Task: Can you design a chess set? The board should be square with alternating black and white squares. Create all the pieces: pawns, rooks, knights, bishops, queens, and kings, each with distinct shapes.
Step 3499:
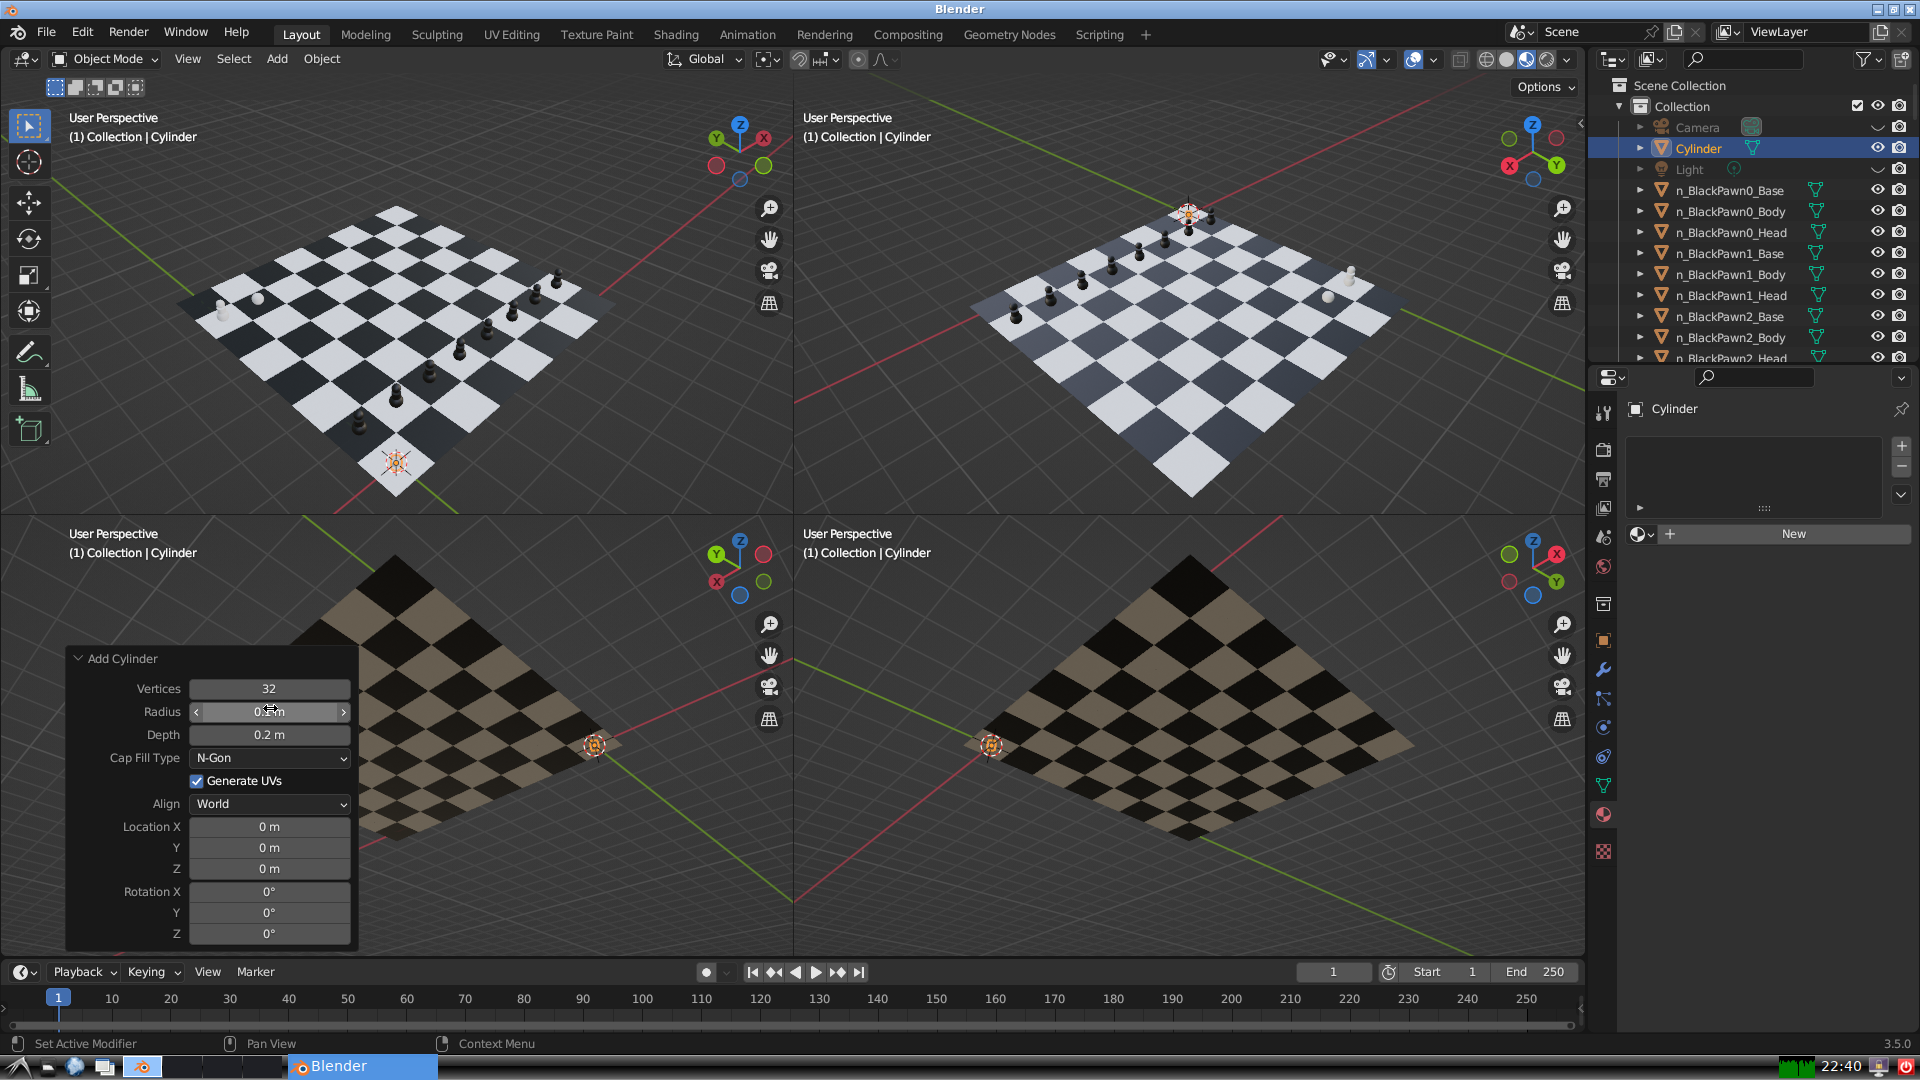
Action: click: no